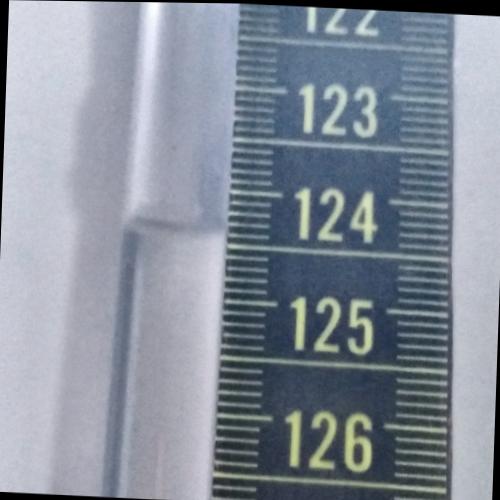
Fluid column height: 124.4 cm